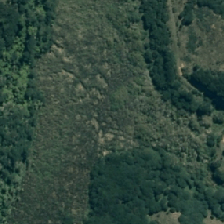
Land cover: herbaceous_freshwater_vege